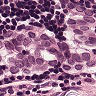
Metastatic tissue present: yes